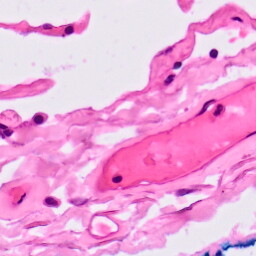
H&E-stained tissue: Lung